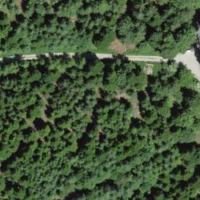
EUNIS habitat code: 44
Species observed at this site:
Lapsana communis